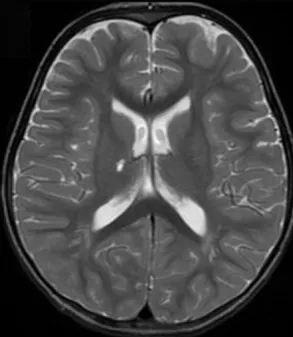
Axial T1 weighted image showing resolution of the right thalamic nucleus lesion and reduction of the involvement of the posterior limb of the internal capsule.
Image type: radiology (mri)